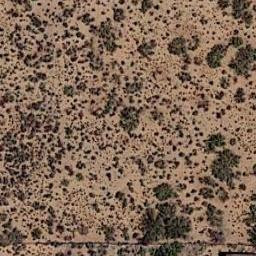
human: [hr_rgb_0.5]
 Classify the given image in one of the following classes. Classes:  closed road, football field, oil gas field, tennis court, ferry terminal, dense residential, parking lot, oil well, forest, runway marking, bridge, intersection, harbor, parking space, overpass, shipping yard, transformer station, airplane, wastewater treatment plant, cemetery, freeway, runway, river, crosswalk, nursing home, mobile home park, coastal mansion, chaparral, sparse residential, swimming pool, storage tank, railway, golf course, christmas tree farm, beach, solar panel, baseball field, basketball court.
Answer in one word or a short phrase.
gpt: chaparral